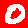
Digit: 0